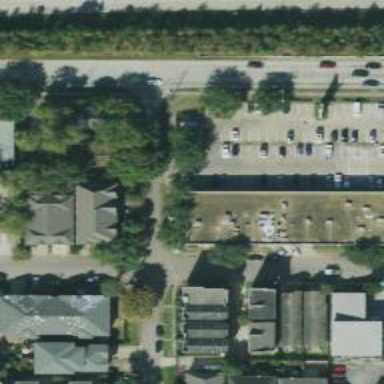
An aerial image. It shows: Veterinary facility.